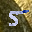
Label: 5